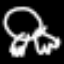
Label: frog